Aerial crown-view tile of a tropical tree (Barro Colorado Island, Panama), acquired 20240611:
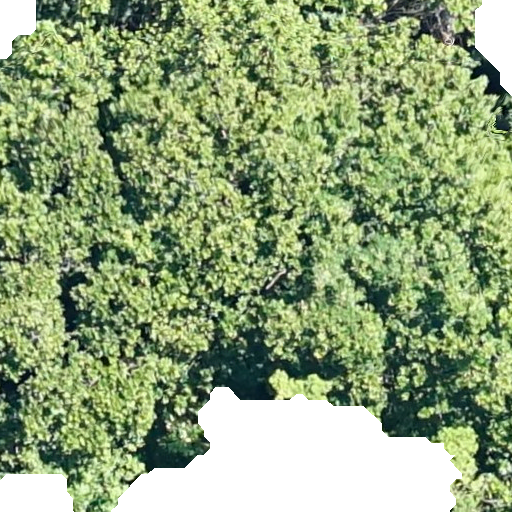
Species: Anacardium excelsum
GBIF accepted scientific name: Anacardium excelsum
Crown area: 761.355 m²